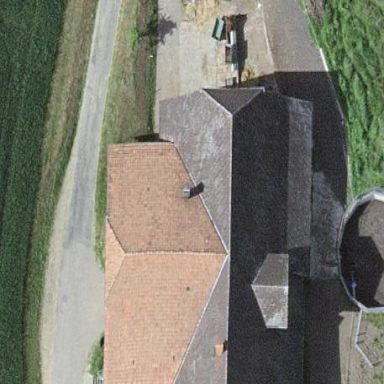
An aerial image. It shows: Farm building.